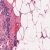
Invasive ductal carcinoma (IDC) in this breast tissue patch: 1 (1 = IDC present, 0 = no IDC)